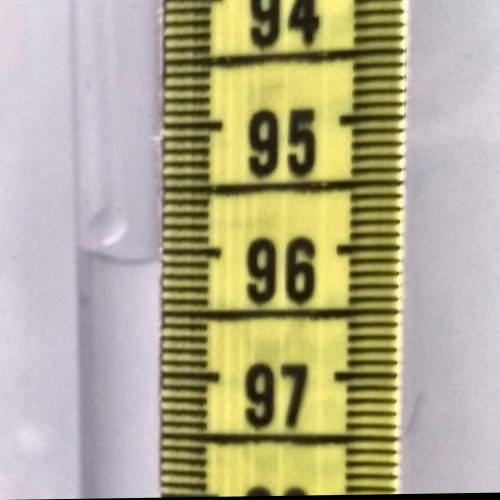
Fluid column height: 96.1 cm